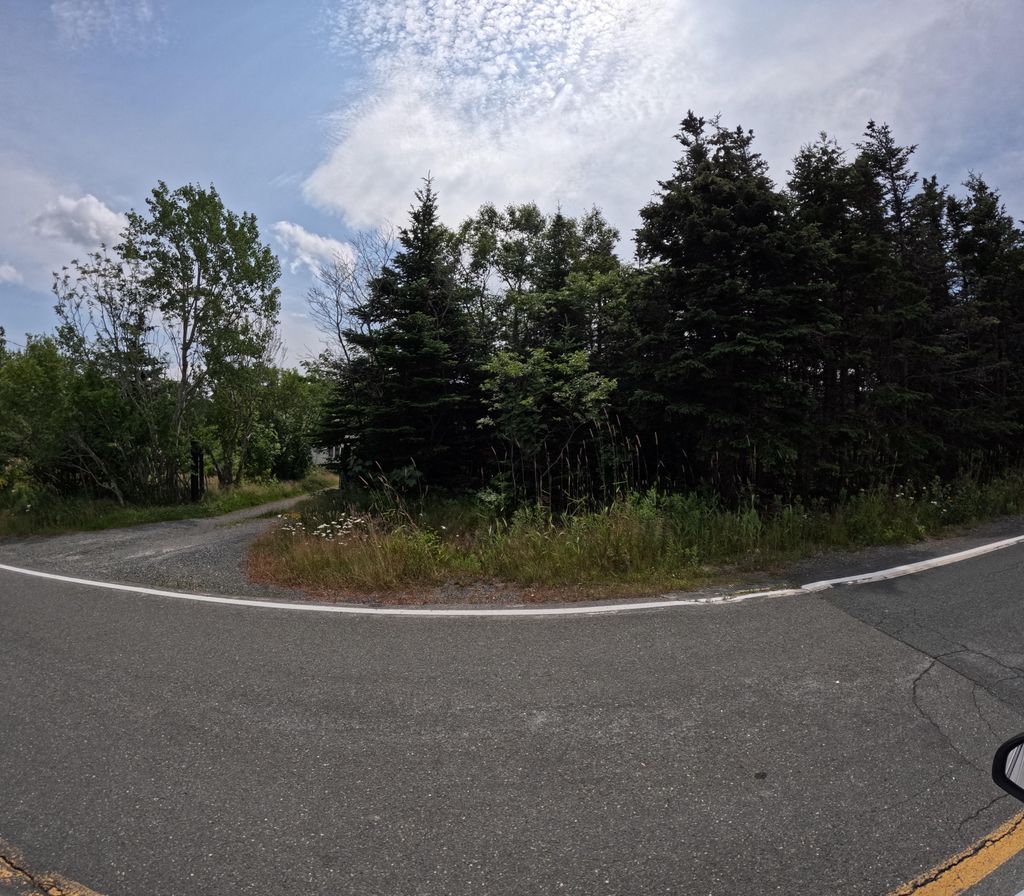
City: st_johns